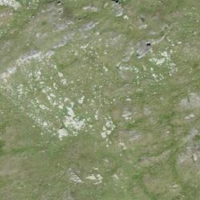
EUNIS habitat code: 26
Species observed at this site:
Oenanthe oenanthe
Pyrrhocorax graculus
Aquila chrysaetos
Phoenicurus ochruros